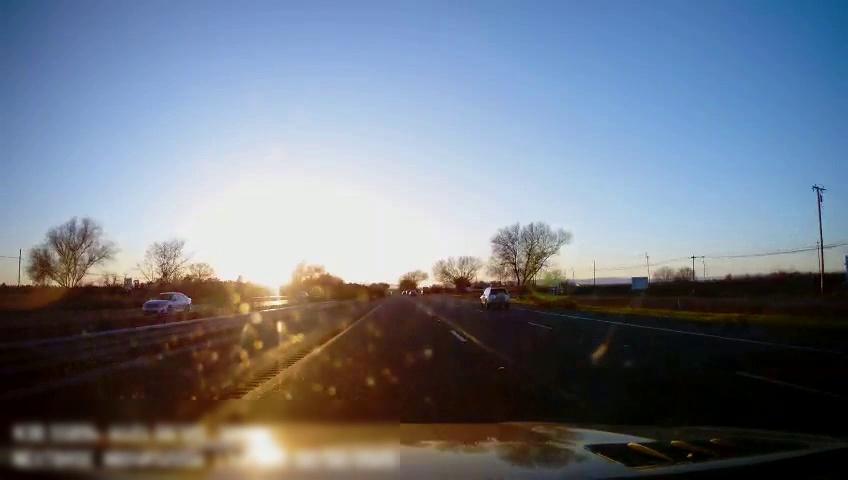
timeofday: Day
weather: Sunny
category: Drivable Space
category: Vehicles | SUV
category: Vehicles | Car
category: Lanes | Alternate Lane
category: Lanes | Current Lane
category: Lanes | Current Lane
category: Lanes | Alternate Lane
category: Traffic | Signs